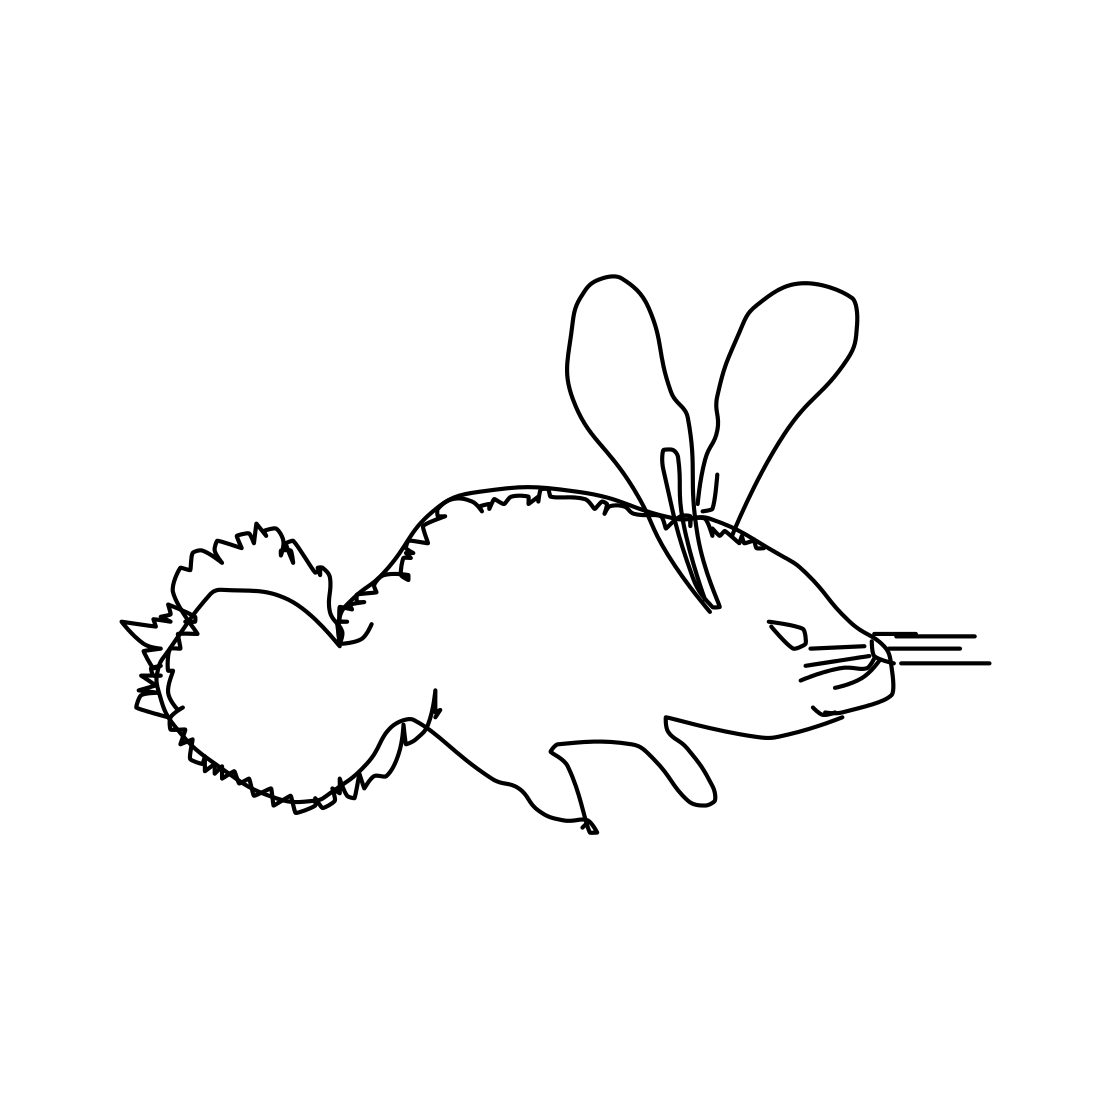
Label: rabbit